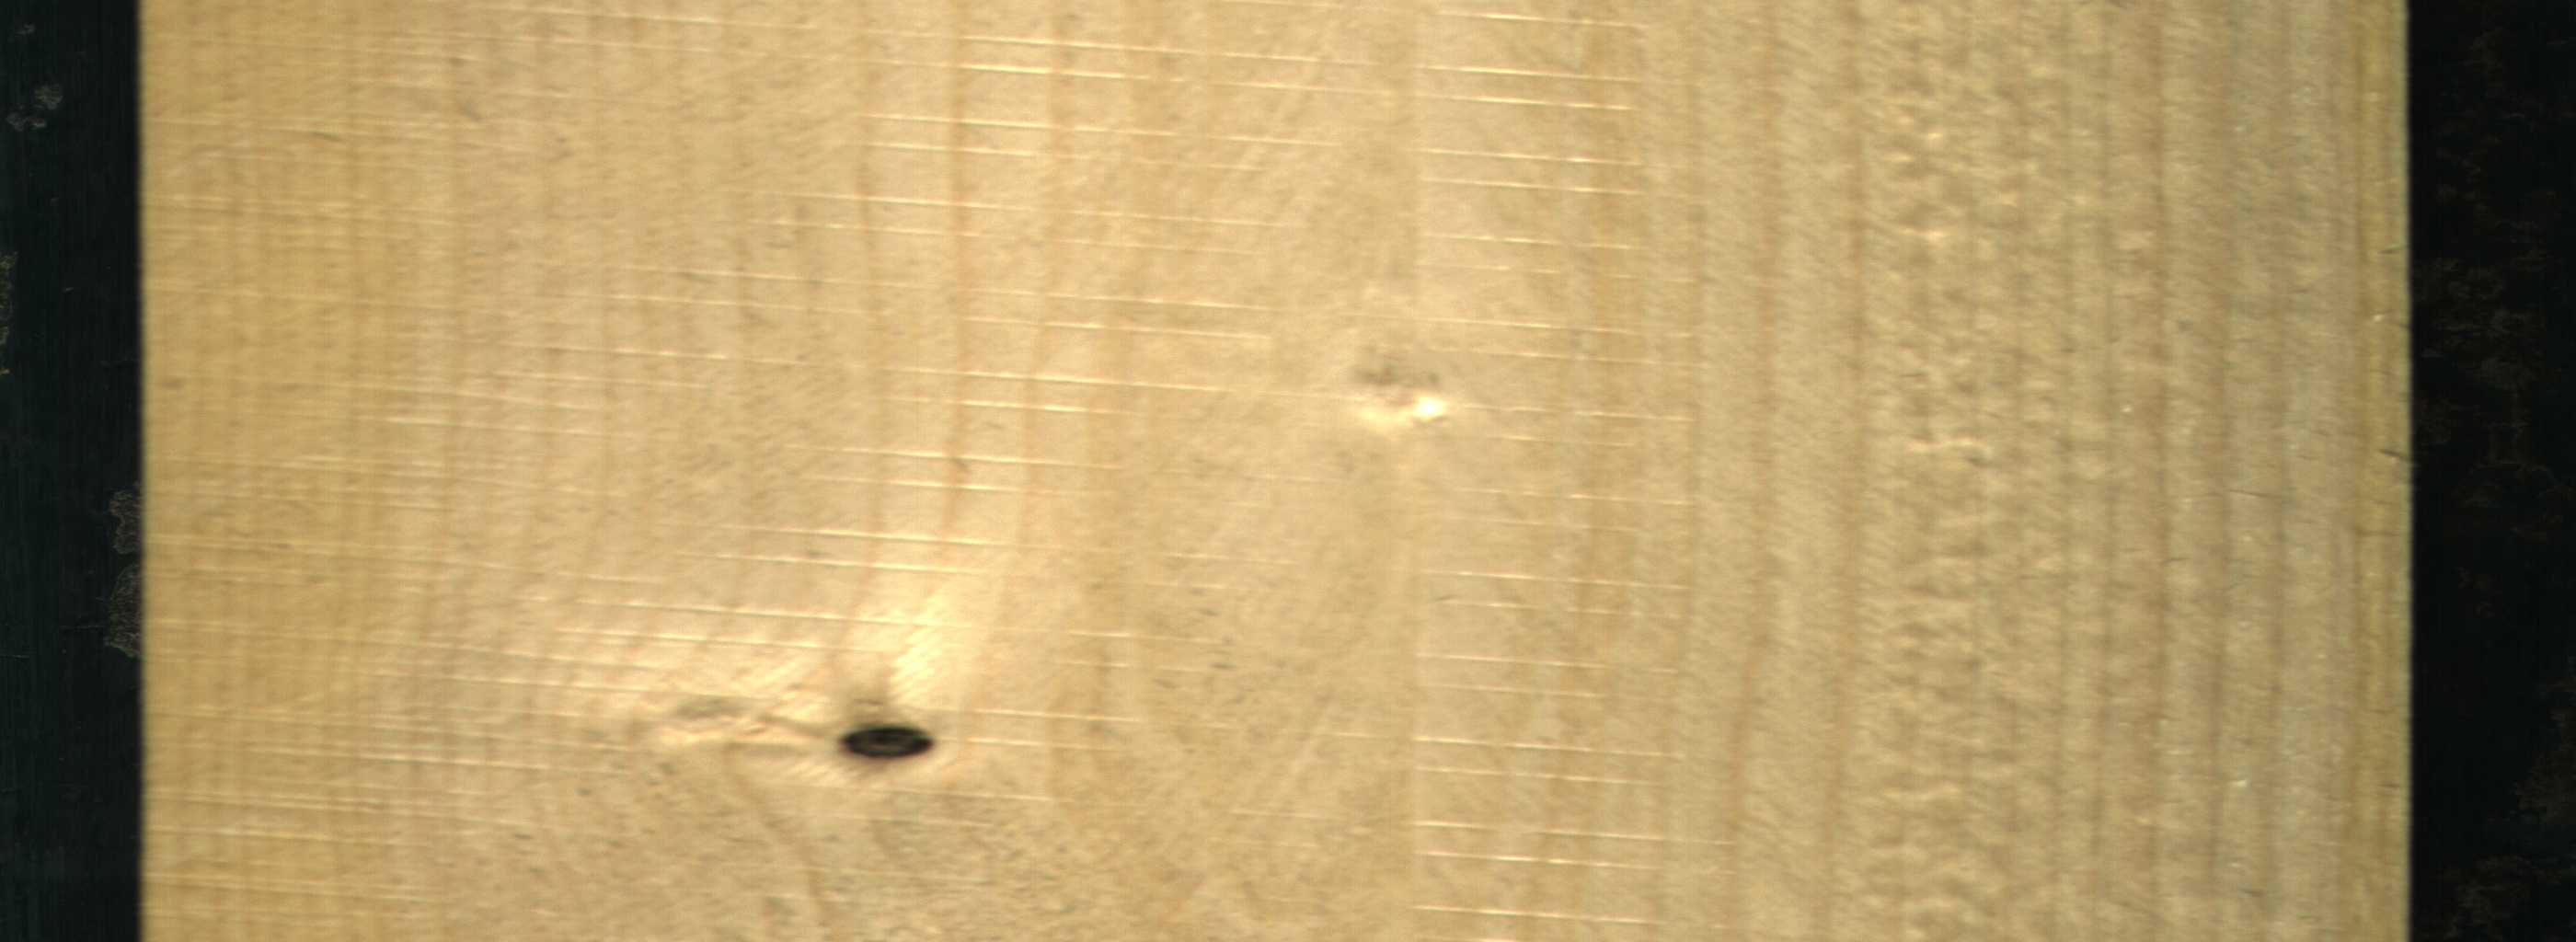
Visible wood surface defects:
Dead_Knot